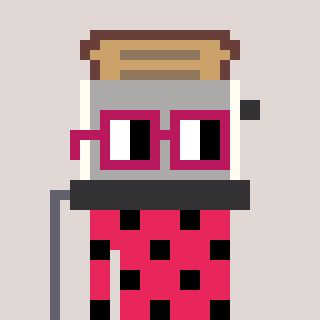
a pixel art character with square dark red glasses, a toaster-shaped head and a redpinkish-colored body on a warm background